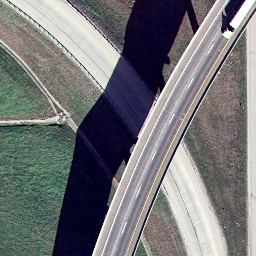
Label: overpass